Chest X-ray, PA view. Patient: 51 years old, sex F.
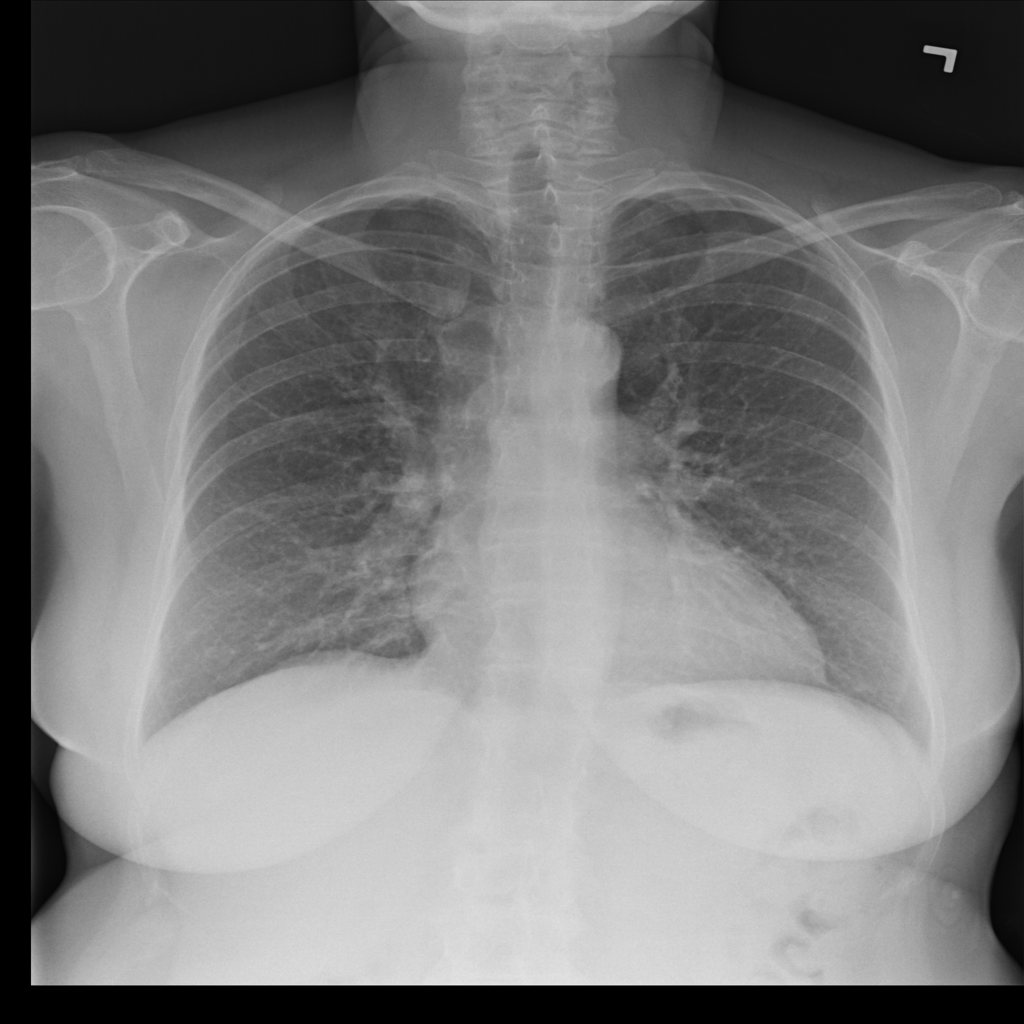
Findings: No Finding